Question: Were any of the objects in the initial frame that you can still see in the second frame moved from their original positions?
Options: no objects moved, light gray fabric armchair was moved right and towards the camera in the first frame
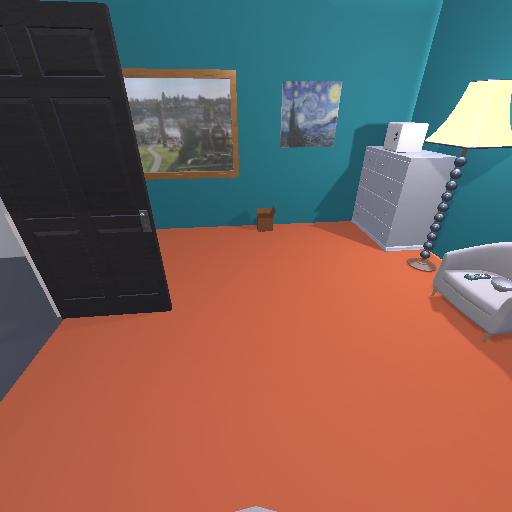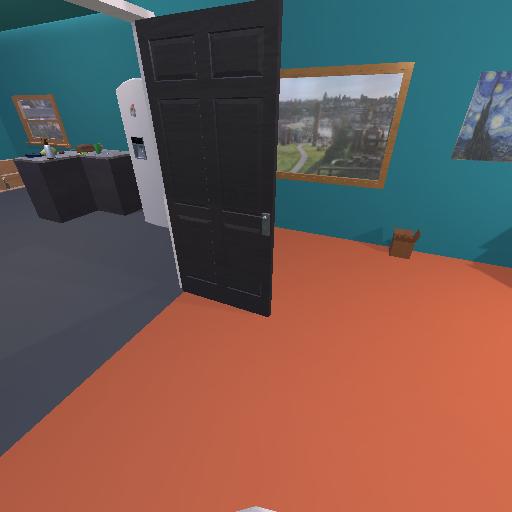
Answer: no objects moved